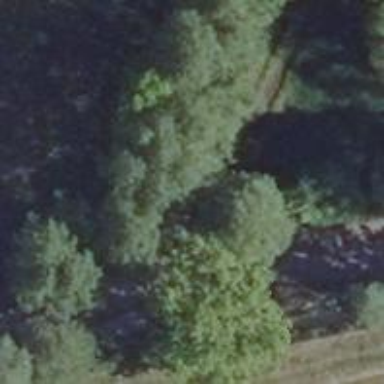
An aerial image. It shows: Row of trees in natural setting.